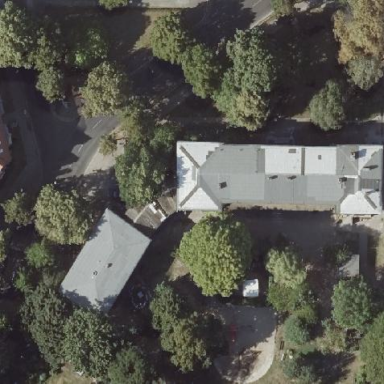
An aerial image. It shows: Kindergarten.